Question: I am working on a simple app using parse as a service and angular for the ui.
I am noticing for some reason when making any request to parse, the request fires multiple times. (consistently, 3)

'''
//controller
app.controller('adminCtrl', function($scope, $location, healthTrackerFactory){
healthTrackerFactory.getUsers().success(function(success) {
console.log(success)
$scope.user = success.results;
}).error(function() {
});
});
//Factory
healthTracker.factory('healthTrackerFactory', [ '$http', function($http){
var urlBase = 'https://api.parse.com';
var healthTrackerFactory = {};
healthTrackerFactory.getUsers = function(){
return $http({
method: 'GET',
url: urlBase + '/1/users',
headers: {'X-Parse-Application-Id':'APPID', 'X-Parse-REST-API-Key':'APIKEY', 'Content-type' : 'application/json'}
})
}
return healthTrackerFactory;
}]);
'''
When I do a test without angular, the service works correctly, however I am using angular for this project.
Has anyone had any issues using Parse with Angular like this?
Thanks
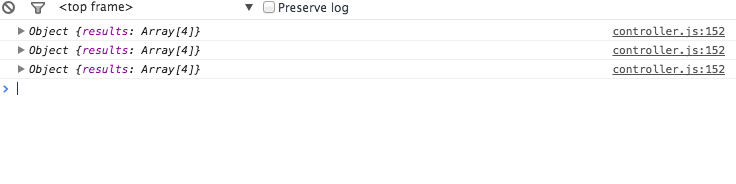
Answer: i think every time Angular digest runs, current controller is kinda refreshed, move the call to the factory into a function called via button click, if you must call it without being triggered by a user and be used in the controller, move it to the $state transition section.
'''
$stateProvider.state('admin', {
templateUrl: 'path/to/admin/html/template.html',
controller: 'adminCtrl',
resolve: {
users: function(healthTrackerFactory){
return healthTrackerFactory.getUsers()
.then(function(response){
return response.results;
});
}
}
});
'''
then in your controller:
'''
app.controller('adminCtrl', function($scope, $location, users){
$scope.user = users;
});
'''